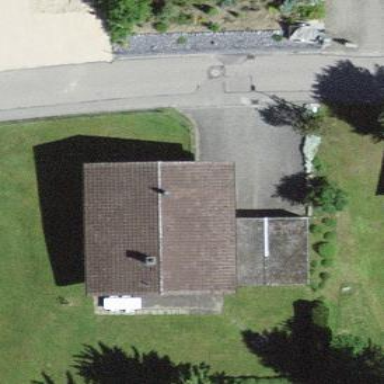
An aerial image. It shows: Residential building.